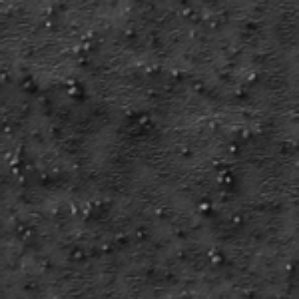
Label: frost